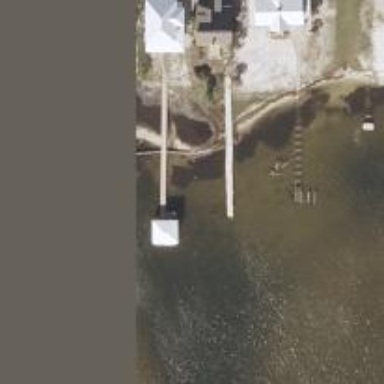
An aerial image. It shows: Man-made pier.